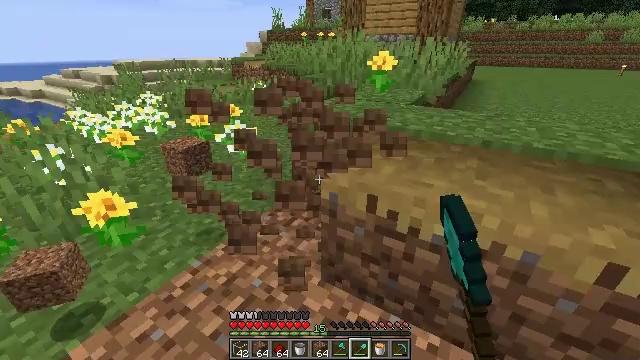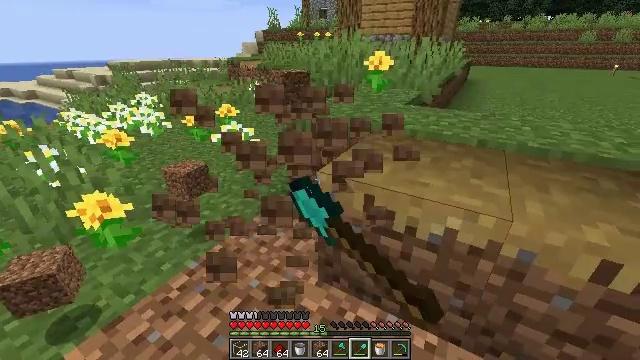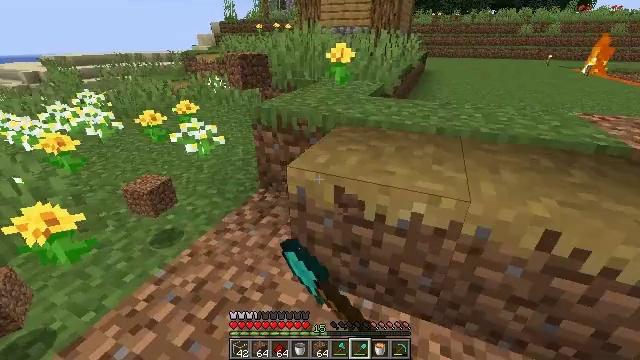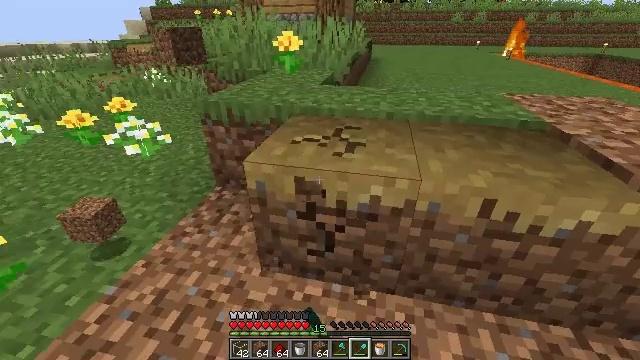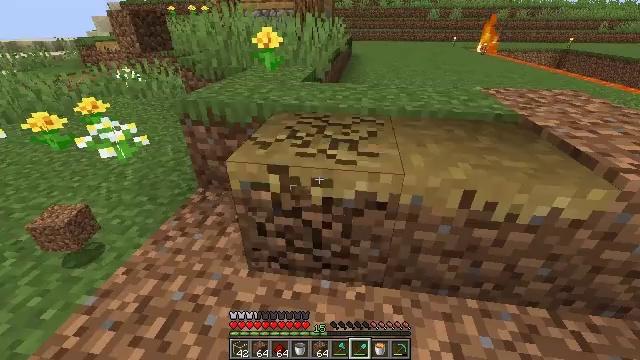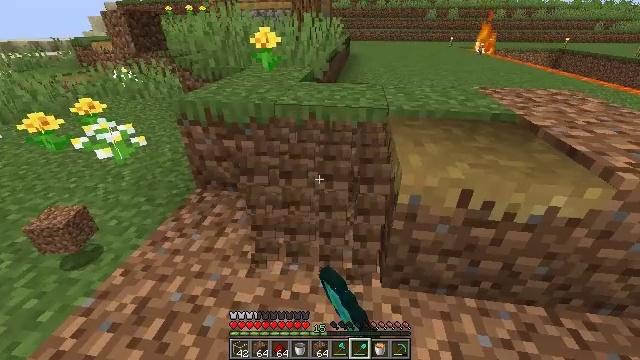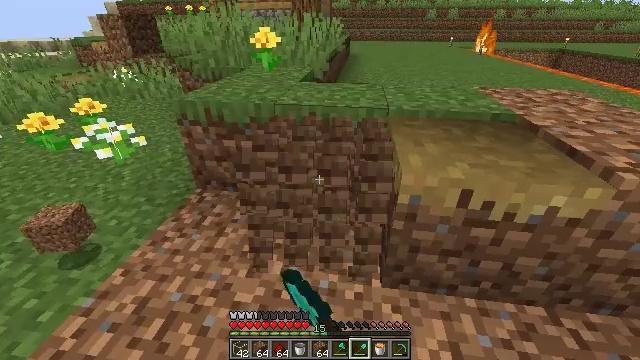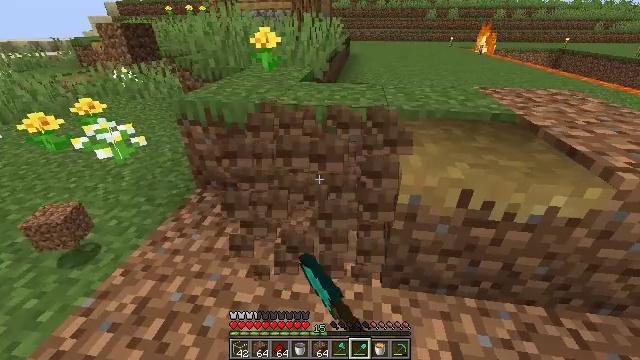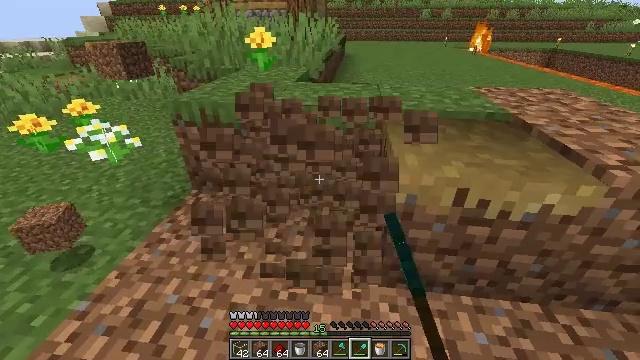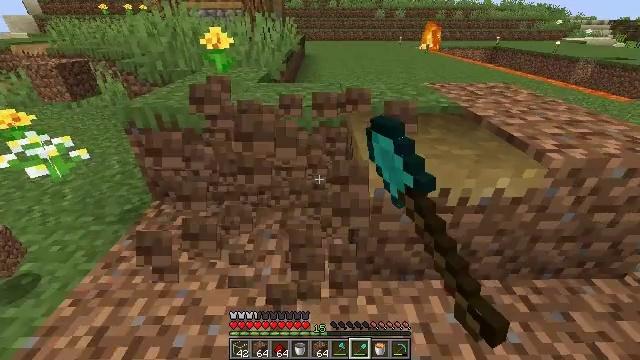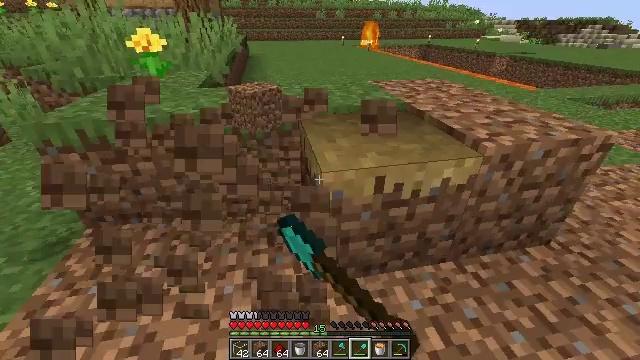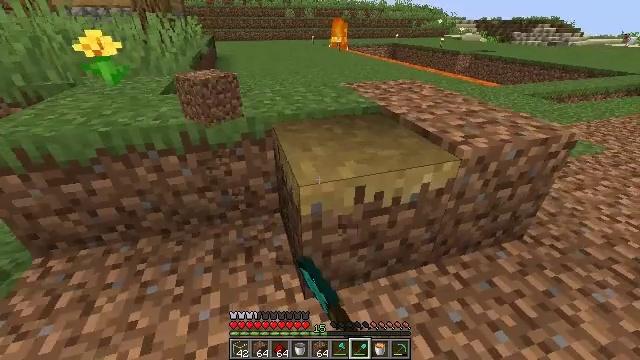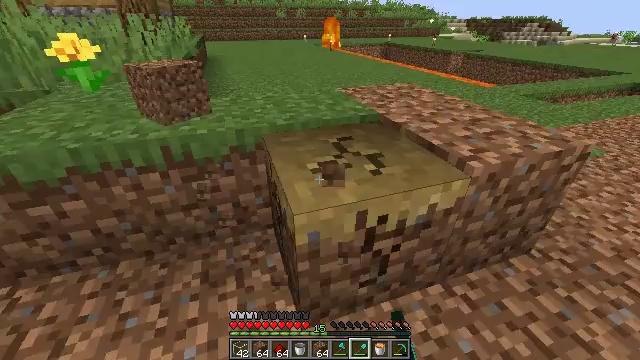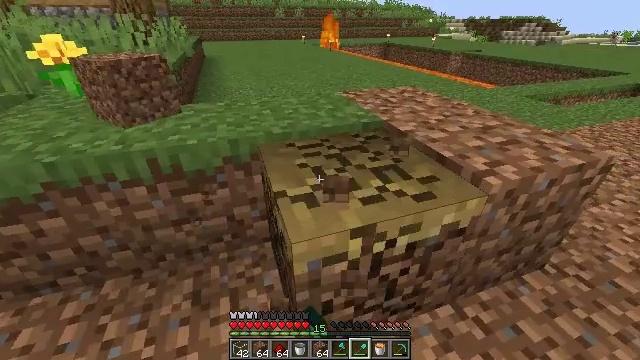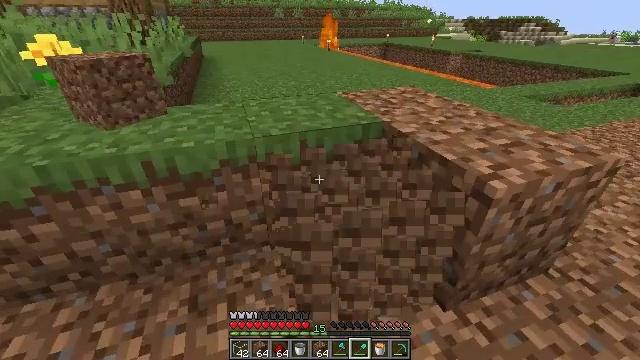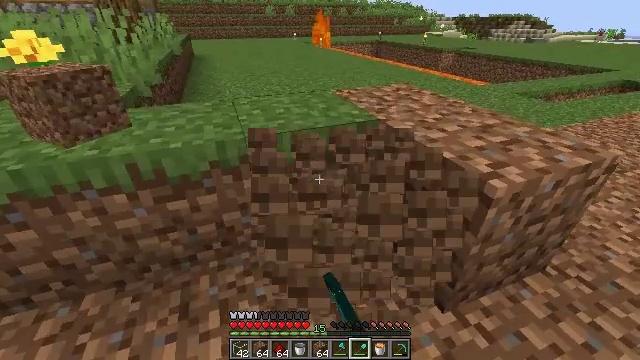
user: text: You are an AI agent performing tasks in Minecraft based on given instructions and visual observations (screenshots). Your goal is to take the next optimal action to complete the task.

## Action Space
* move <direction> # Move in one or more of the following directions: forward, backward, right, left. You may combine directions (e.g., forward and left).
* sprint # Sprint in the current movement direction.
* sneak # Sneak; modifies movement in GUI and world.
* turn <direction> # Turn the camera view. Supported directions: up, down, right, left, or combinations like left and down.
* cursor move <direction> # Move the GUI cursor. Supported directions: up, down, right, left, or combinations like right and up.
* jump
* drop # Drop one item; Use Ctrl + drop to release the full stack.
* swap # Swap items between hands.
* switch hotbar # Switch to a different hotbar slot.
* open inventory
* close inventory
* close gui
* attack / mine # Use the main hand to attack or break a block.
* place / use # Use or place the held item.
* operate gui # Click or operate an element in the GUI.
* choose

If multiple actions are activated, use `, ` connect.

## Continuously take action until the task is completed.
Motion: motion action
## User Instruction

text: Attack the grass path to restore it to dirt.
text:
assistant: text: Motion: attack / mine
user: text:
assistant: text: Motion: turn right and down, attack / mine
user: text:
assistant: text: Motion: turn right and down, attack / mine
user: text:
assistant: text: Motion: turn right, attack / mine
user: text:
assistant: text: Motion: attack / mine
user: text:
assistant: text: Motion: attack / mine
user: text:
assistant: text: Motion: attack / mine
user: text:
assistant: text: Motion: attack / mine
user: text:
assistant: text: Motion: turn right, attack / mine
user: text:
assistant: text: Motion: move forward, turn right, attack / mine
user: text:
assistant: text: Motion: move forward, turn right, attack / mine
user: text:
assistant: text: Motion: move forward, turn right, attack / mine
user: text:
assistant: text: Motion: attack / mine
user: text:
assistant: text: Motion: attack / mine
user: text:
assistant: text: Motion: turn right, attack / mine
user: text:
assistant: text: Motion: turn right, attack / mine
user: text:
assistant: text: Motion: turn right, attack / mine
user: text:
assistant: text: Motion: turn right and down, attack / mine
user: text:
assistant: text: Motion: attack / mine